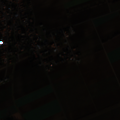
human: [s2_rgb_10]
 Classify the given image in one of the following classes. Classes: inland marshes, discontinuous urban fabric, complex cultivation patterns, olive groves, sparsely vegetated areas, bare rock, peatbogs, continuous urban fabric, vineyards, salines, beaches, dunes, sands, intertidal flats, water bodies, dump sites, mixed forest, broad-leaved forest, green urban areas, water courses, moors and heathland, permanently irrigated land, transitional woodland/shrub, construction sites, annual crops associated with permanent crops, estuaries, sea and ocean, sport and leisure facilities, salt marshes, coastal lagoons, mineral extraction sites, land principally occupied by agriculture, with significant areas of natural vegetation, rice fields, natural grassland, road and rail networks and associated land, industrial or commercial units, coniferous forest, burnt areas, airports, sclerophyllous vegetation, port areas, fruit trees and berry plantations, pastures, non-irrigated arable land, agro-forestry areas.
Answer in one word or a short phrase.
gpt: discontinuous urban fabric, non-irrigated arable land